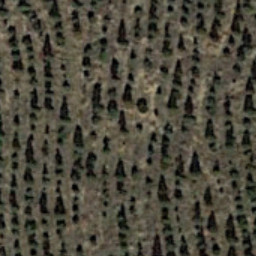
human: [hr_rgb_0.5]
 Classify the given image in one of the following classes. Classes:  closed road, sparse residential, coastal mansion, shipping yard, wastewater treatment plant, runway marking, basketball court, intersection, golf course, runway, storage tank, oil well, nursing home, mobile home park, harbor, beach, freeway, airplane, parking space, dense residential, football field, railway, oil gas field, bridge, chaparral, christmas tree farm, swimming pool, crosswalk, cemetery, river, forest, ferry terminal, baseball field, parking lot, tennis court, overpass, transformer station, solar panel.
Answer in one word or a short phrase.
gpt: christmas tree farm